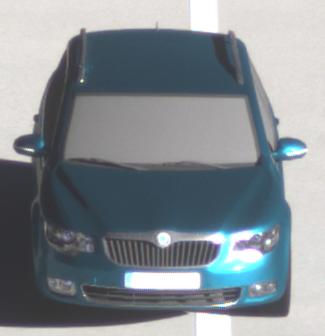
Make: Skoda
Model: Superb Combi 1.4 TSI
Detailed model: Superb (II) Combi
Model produced from: 2010/01
Model produced until: 2011/10
Doors: 5
Color: blue
Road condition: dry road
Daytime: sunrise or sunset
Contrast: high contrast